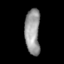
Tissue: skin
Cell type: Others
Senescence score: 0.6815
Nuclear area (px): 675
Mean DAPI intensity: 152.767